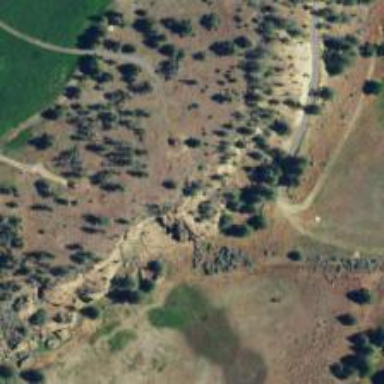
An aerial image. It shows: Cliff in nature.